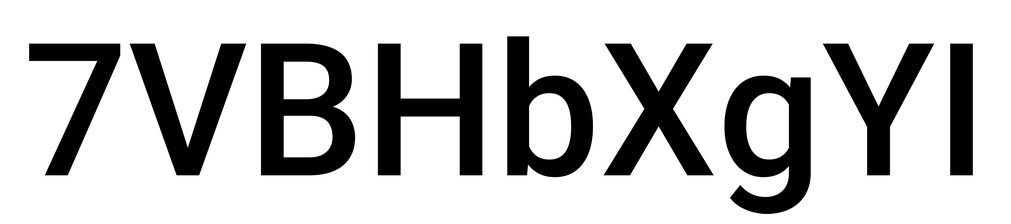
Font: Roboto_Medium